Interaction volume radius: 5 \u00c5
Interaction volume height: 25 \u00c5
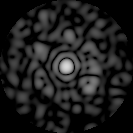
Disorder parameter: 0.7941